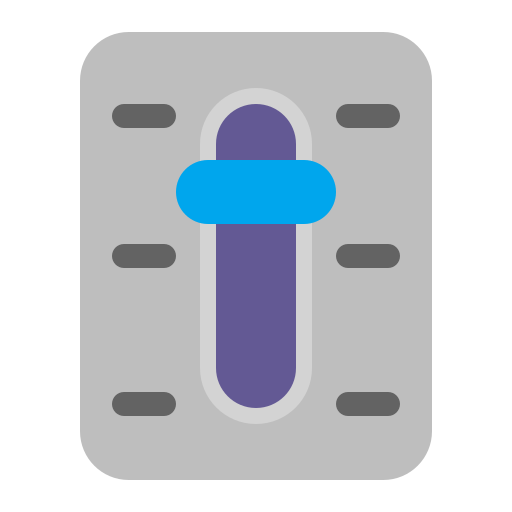
level slider flat